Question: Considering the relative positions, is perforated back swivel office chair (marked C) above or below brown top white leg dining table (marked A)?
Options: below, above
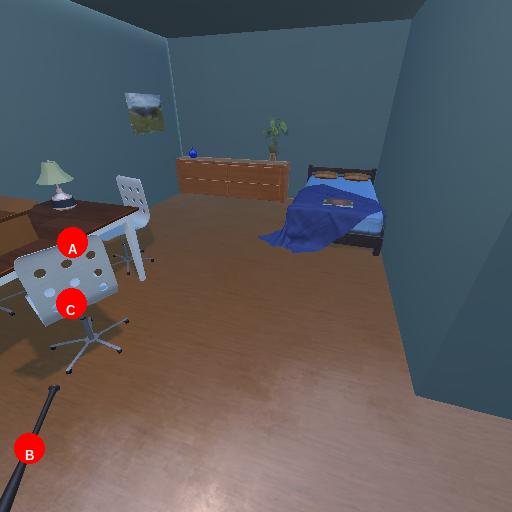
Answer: below